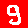
Digit: 9